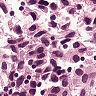
Metastatic tissue present: yes